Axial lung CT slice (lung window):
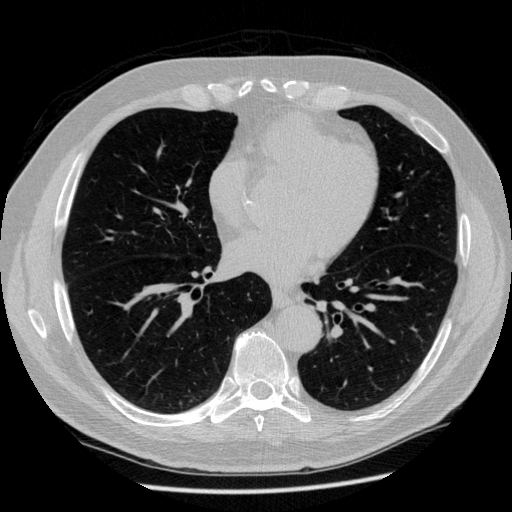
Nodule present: no